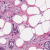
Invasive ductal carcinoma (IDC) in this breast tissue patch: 0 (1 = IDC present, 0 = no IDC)